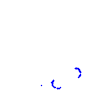
Particle: proton